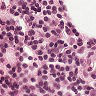
Metastatic tissue present: no